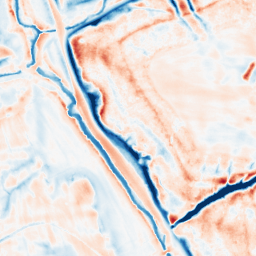
Category: trend_removal
Decomposition family: local_polynomial
Decomposition parameters: window_size: 21
degree: 1
Upsampling method: bilinear
Upsampling parameters: scale: 2
Upsampling scale: 2